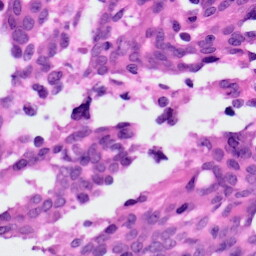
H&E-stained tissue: Ovarian